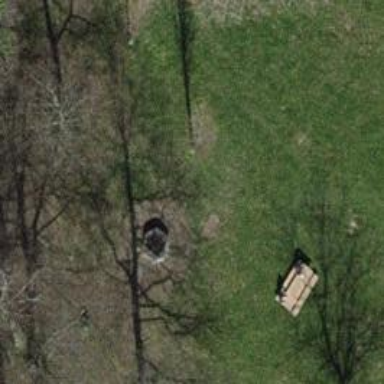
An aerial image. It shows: Barbecue facility.